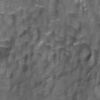
Label: not_dusty